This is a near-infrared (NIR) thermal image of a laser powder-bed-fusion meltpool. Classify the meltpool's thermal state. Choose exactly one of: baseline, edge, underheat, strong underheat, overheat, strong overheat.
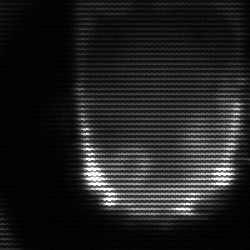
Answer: baseline